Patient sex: F
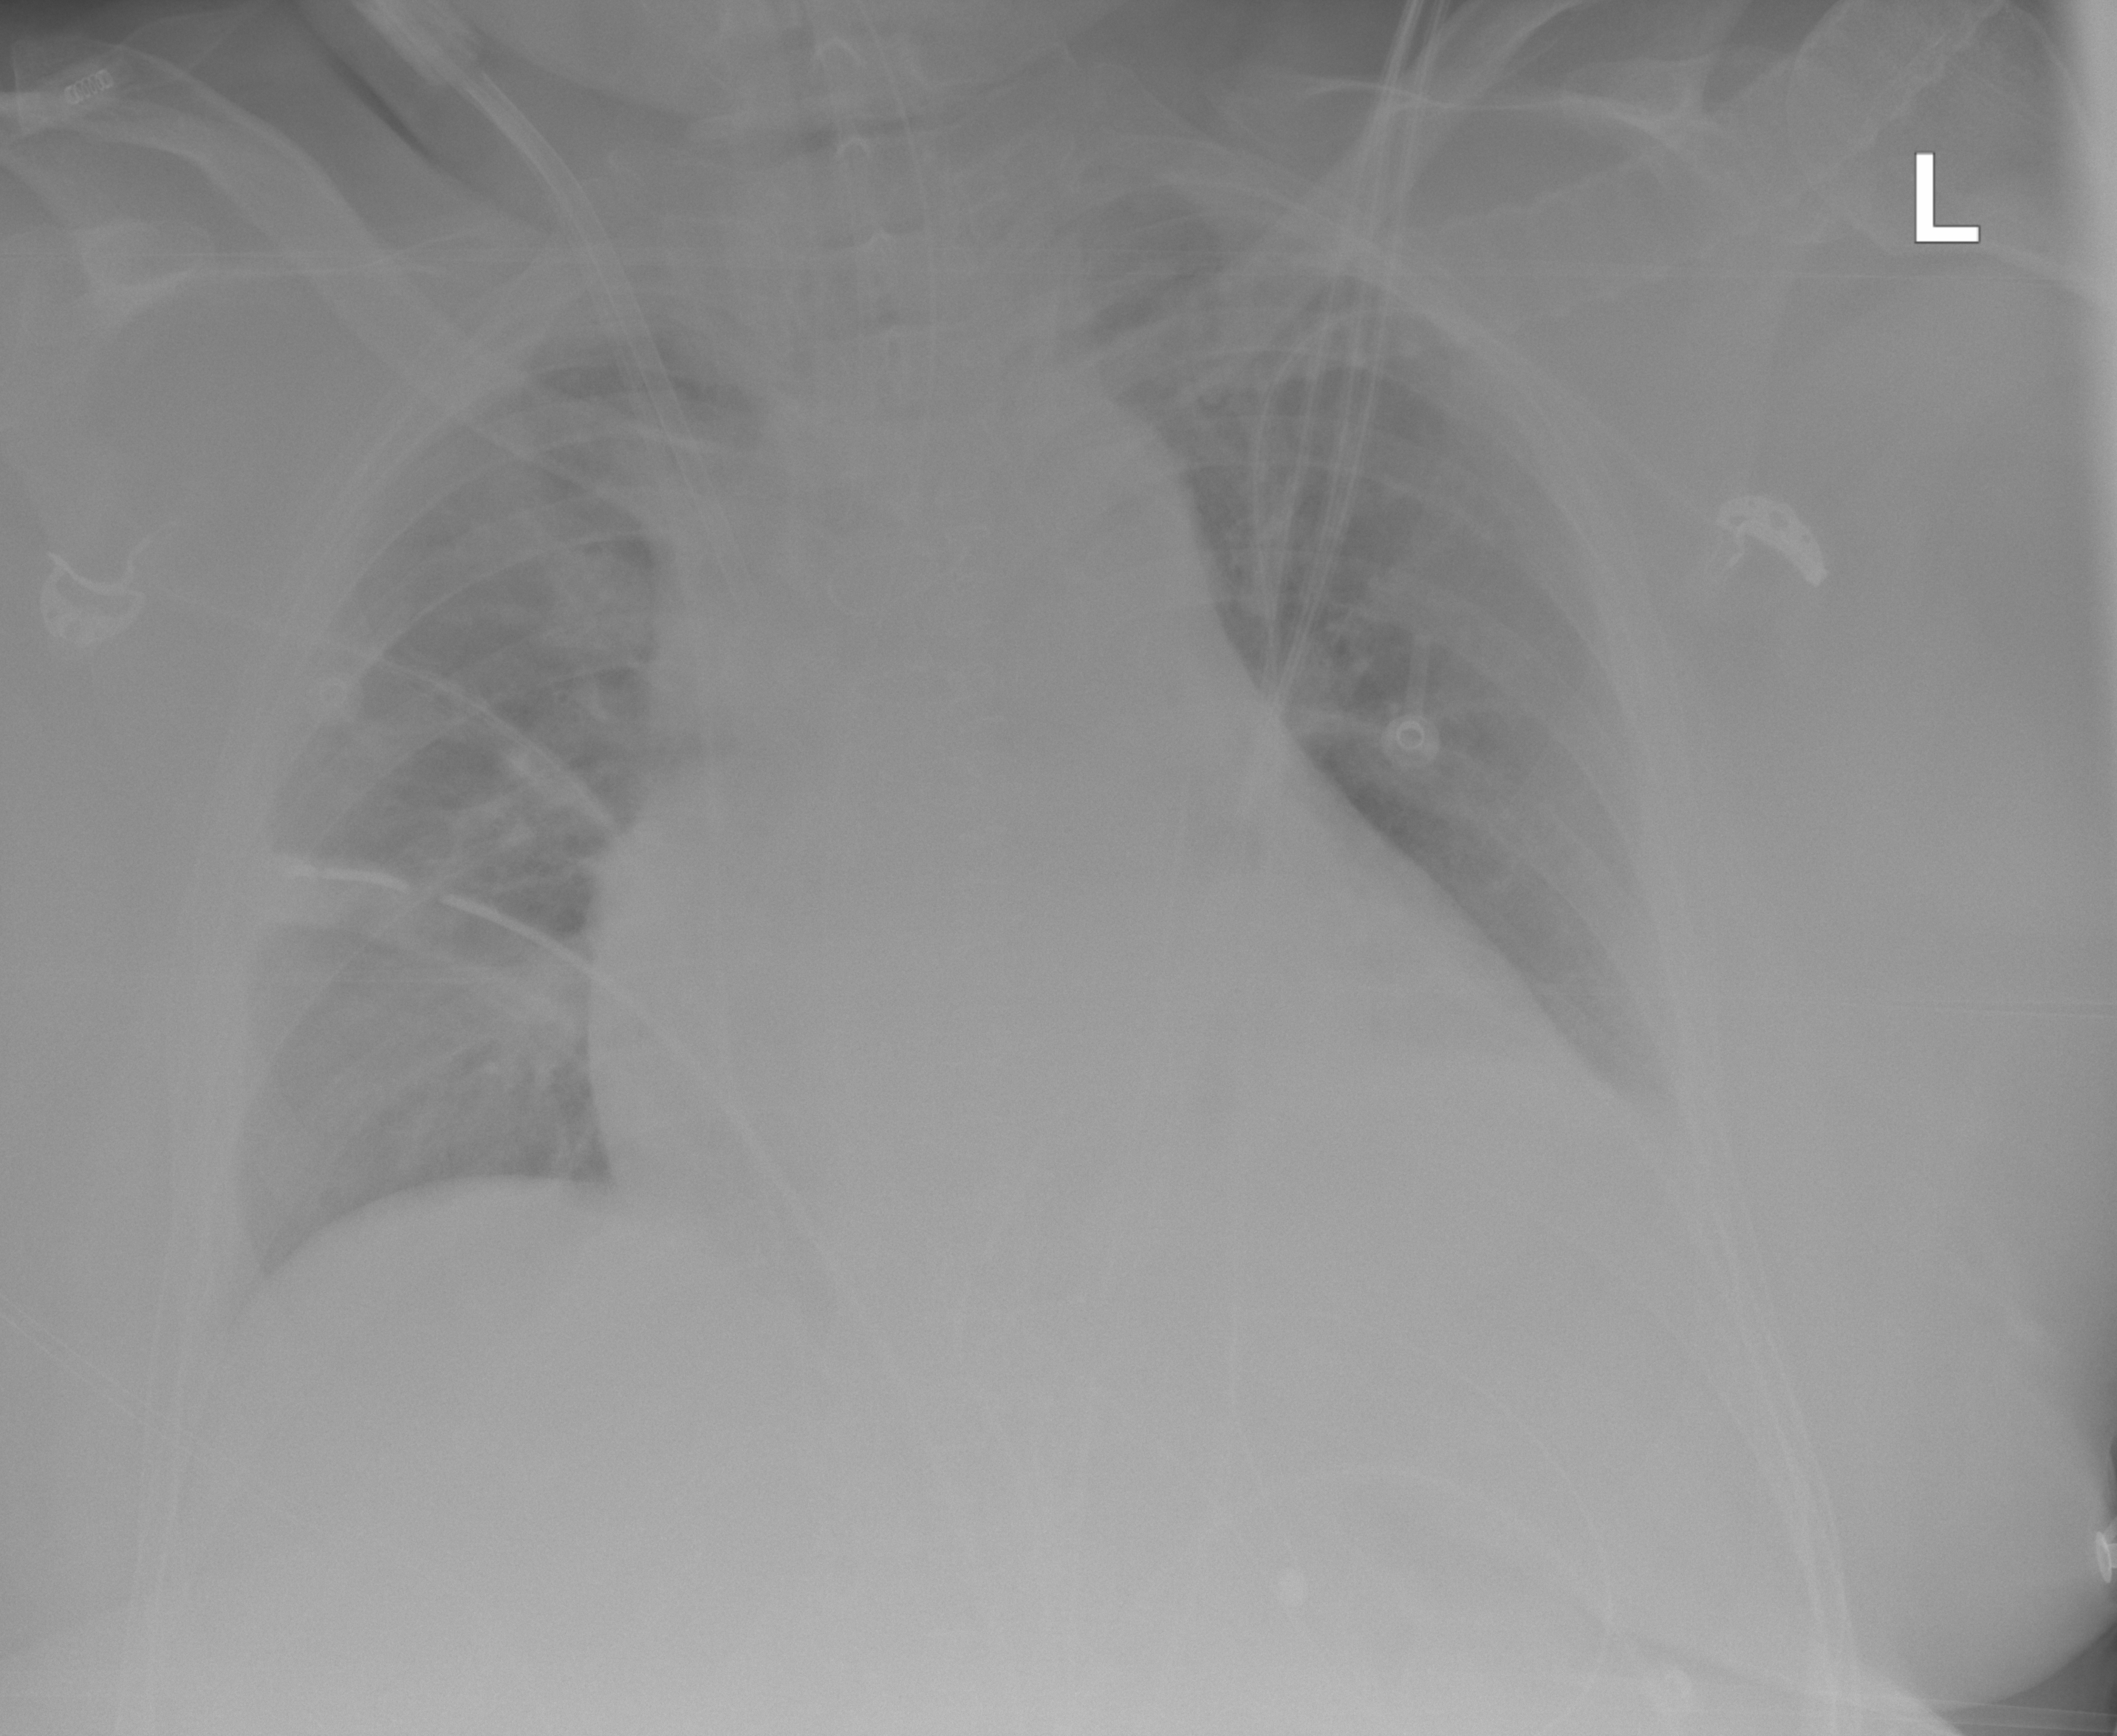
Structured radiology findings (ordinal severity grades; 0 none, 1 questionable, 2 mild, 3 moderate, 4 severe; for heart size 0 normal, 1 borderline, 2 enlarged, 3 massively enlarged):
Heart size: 2
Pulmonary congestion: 0
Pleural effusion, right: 0
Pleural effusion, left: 1
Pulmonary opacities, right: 0
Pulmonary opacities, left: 0
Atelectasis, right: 2
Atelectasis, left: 2